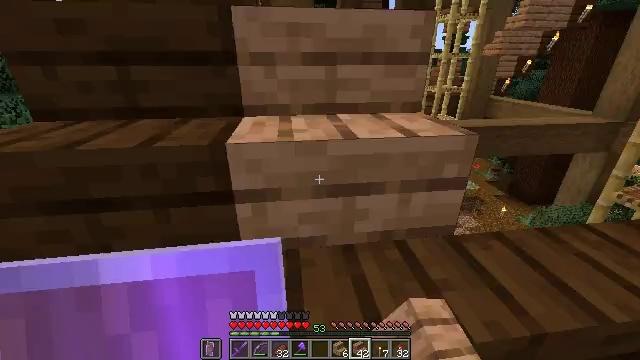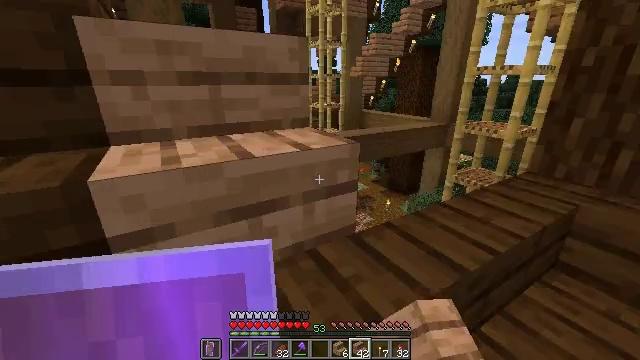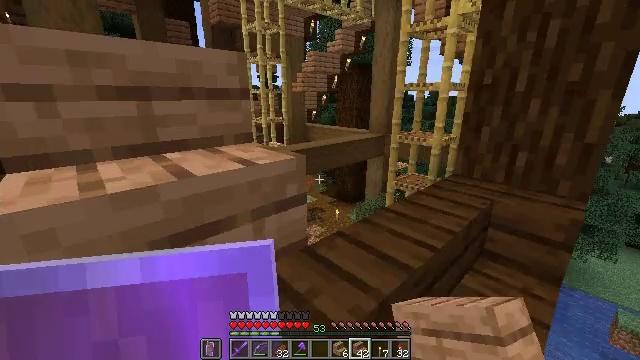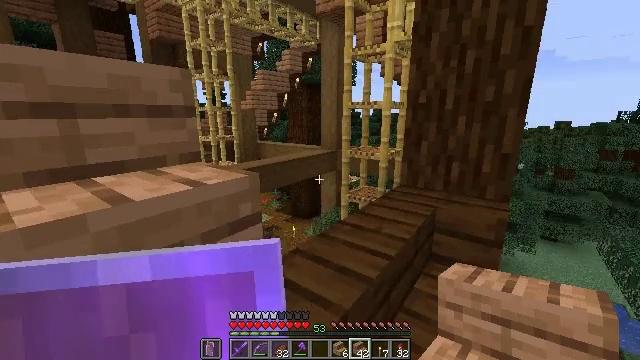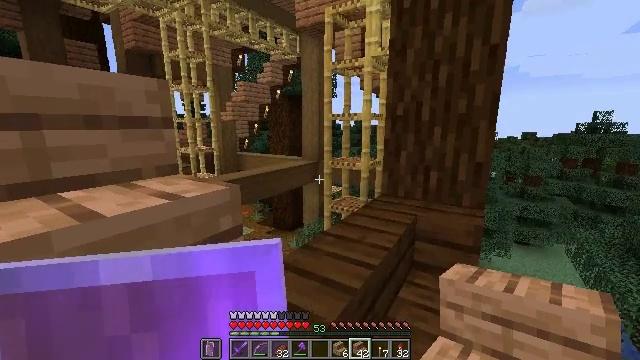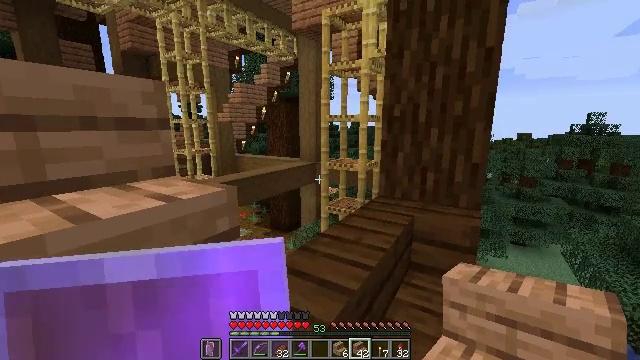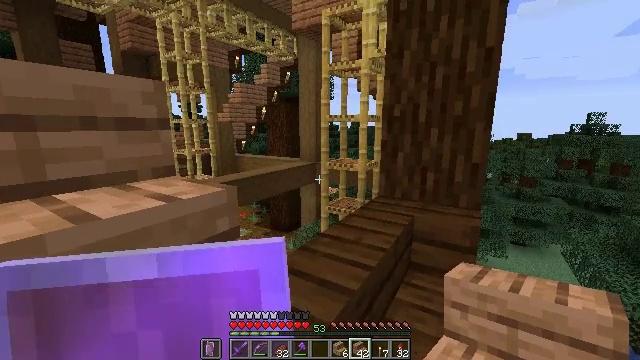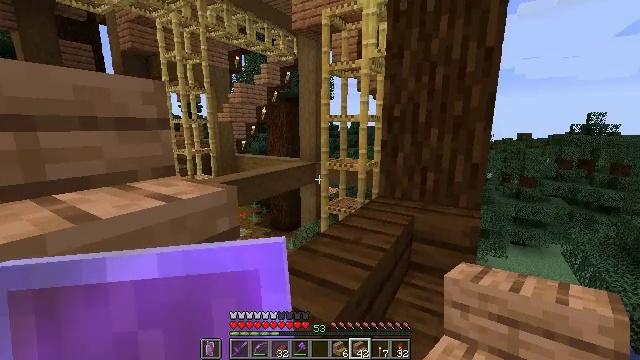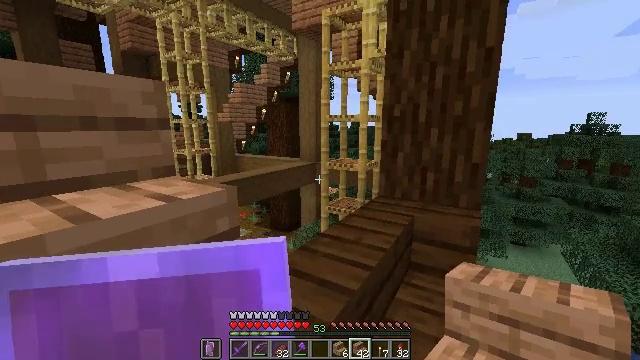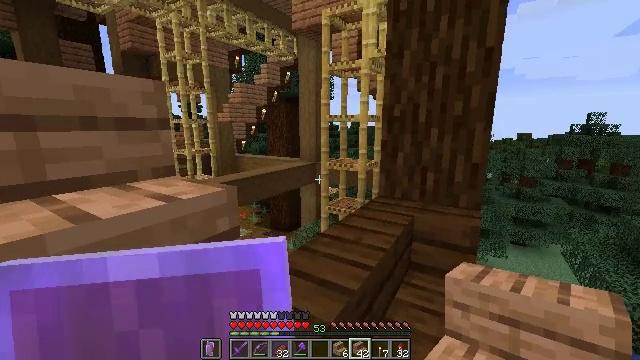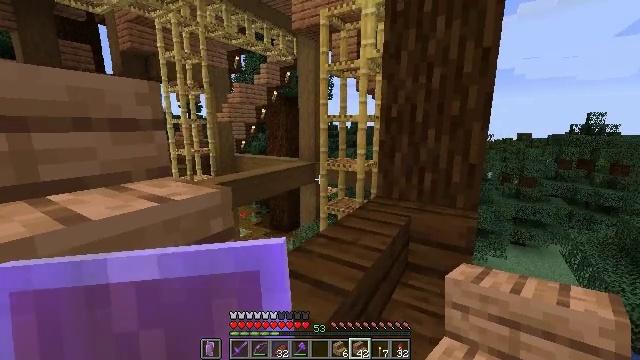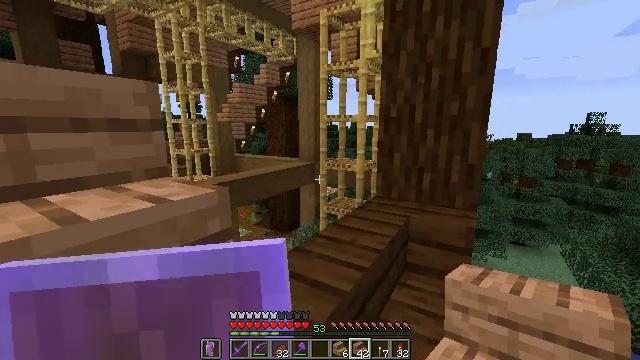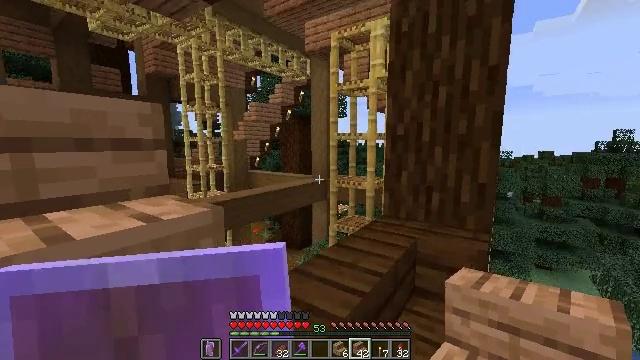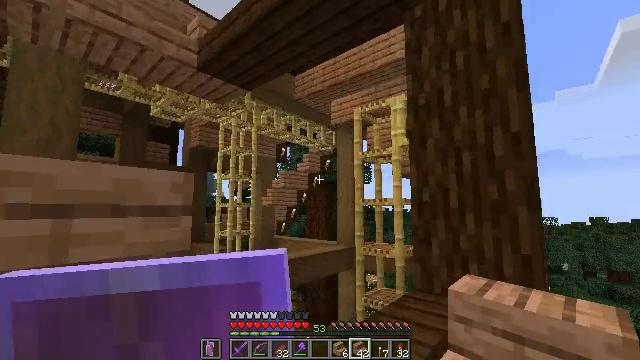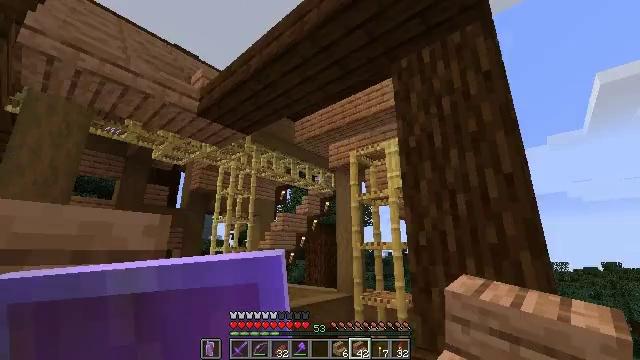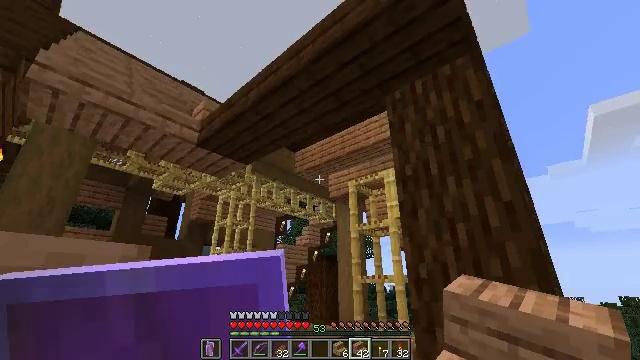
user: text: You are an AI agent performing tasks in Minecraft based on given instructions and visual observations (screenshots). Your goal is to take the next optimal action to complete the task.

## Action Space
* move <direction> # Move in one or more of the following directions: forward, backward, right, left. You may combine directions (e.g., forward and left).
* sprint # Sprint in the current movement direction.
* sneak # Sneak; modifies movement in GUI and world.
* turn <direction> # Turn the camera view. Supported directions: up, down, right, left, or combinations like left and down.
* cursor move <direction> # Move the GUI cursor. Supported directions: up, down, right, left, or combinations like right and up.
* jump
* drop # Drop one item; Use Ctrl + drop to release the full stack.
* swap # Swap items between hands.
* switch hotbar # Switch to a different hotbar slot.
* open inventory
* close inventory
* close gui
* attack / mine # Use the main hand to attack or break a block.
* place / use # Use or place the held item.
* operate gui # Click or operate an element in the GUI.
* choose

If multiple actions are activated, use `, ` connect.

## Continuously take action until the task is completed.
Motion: motion action
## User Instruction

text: Use jungle logs to make jungle planks.
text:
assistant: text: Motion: sneak, turn right and up
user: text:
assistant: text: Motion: sneak, turn right and up
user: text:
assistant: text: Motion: sneak, turn right and up
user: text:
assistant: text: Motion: sneak, turn right and up
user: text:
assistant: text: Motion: sneak
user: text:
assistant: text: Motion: sneak
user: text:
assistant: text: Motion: sneak
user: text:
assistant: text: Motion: sneak
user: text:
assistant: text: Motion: sneak
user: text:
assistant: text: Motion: move right, sneak
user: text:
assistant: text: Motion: move right, sneak
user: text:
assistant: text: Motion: move forward and move right, sneak, turn left and up
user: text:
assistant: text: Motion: move forward and move right, sneak, turn left and up
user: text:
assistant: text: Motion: move forward and move right, sneak, turn up
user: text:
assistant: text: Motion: move forward and move right, sneak, turn up
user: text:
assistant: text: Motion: move forward and move right, sneak, turn left and up
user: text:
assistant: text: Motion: move forward and move right, sneak, turn left and up
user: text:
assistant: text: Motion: move forward and move right, sneak, turn left and up
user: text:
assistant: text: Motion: move forward and move right, sneak, turn left and up
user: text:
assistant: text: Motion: move forward and move right, sneak
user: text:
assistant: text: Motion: sneak, turn left
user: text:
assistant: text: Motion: sneak, turn left
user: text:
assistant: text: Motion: sneak, turn left
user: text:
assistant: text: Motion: sneak, turn left
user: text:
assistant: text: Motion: sneak
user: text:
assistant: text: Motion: sneak, turn left and down
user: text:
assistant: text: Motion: sneak, turn right and down
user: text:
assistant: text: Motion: sneak, turn down
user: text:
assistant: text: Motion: sneak, turn left and down
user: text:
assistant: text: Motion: sneak, turn left and down